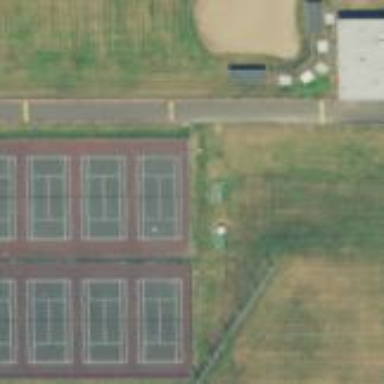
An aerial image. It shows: Sports center with tennis court surrounded by fence.